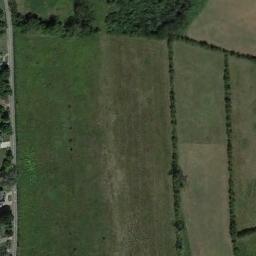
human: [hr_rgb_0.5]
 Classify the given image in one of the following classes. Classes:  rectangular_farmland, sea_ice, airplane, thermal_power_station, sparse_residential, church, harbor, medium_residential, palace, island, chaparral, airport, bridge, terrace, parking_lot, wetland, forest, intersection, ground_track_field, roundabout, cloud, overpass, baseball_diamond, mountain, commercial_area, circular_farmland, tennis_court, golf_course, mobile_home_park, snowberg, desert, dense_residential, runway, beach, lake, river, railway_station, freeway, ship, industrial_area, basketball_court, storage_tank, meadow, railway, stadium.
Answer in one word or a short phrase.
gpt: meadow